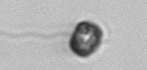
Label: flagellate